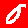
Digit: 0